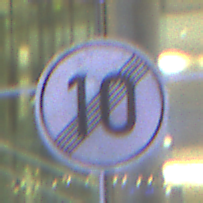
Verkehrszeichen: EndeGeschwindigkeit10
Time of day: Night
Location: Outdoor (Urban)
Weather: PartlyCloudy
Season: NotSpecified
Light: Artificial